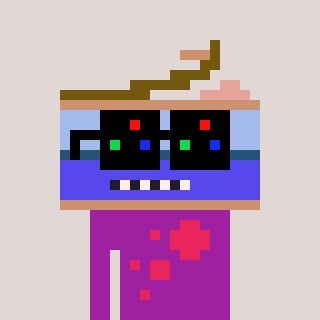
a pixel art character with square black sunglasses, a canned ham-shaped head and a magenta-colored body on a warm background